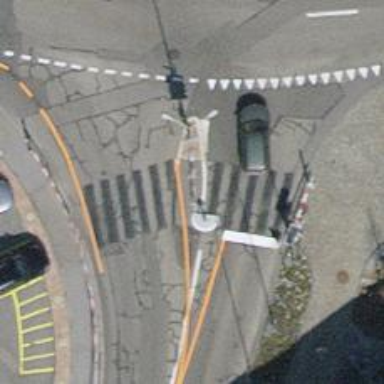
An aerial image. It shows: Uncontrolled zebra crossing with pedestrian island.